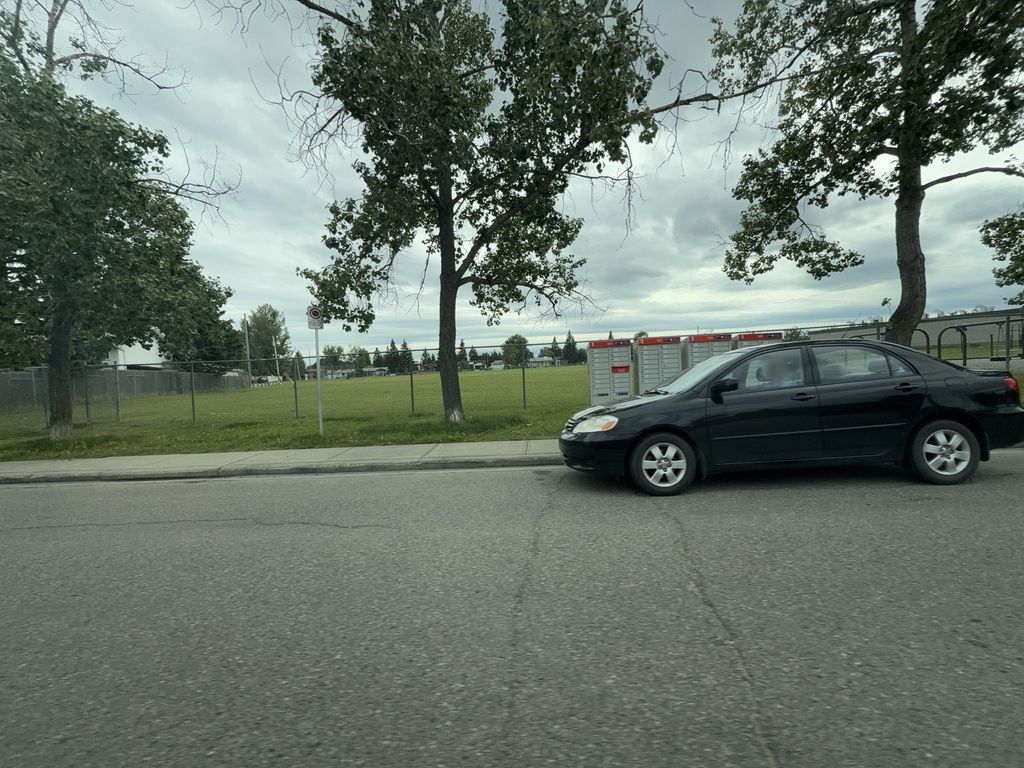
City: calgary